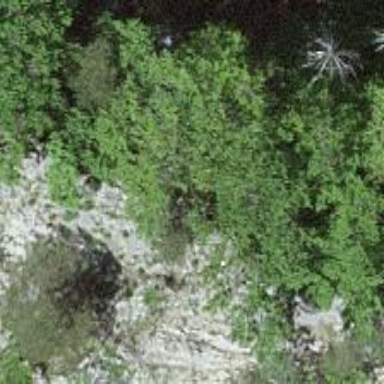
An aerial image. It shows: Cliff in nature.